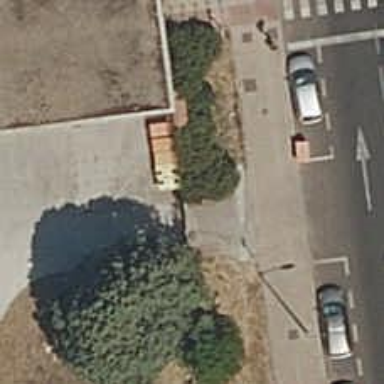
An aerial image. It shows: Bicycle parking area with stands available.